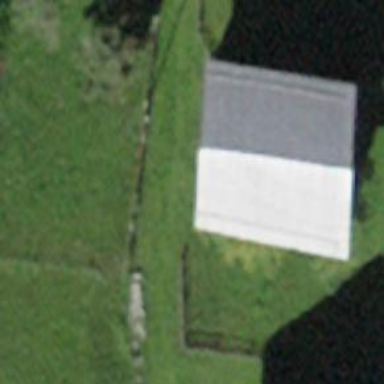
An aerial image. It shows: Shed.